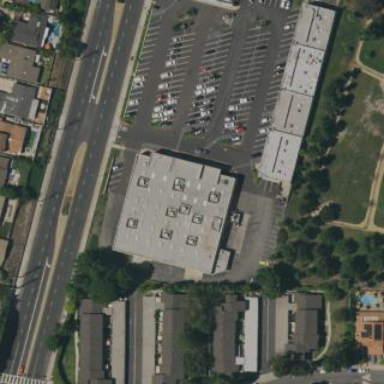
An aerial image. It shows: Building that houses supermarket.